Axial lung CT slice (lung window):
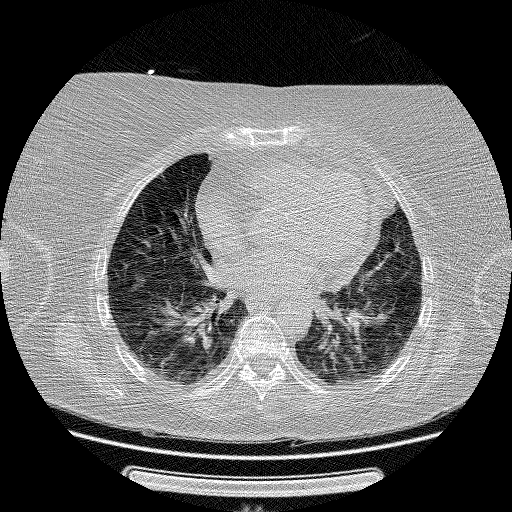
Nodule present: no